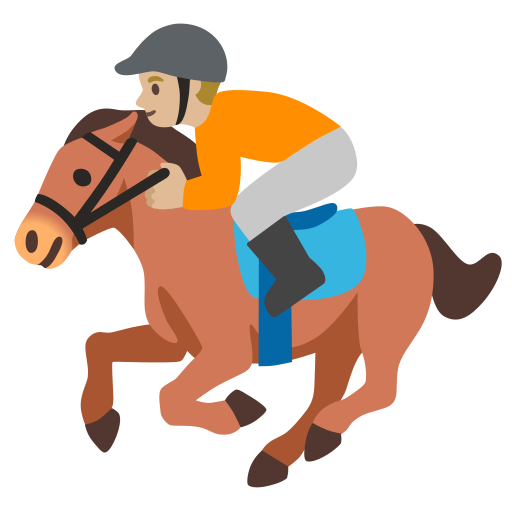
Emoji: 🏇🏼